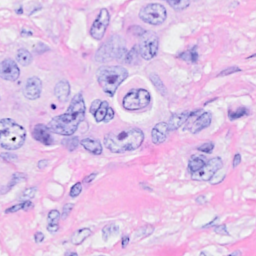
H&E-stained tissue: Breast